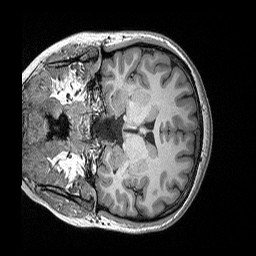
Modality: T1w
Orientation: coronal
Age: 22
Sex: female